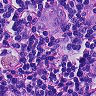
Metastatic tissue present: yes